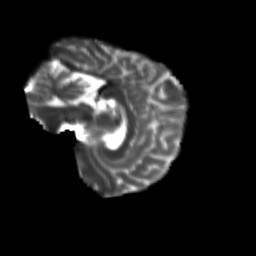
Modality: T2w
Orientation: sagittal
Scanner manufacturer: siemens
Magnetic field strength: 3 T
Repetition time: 9.2 s
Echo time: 0.084 s